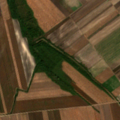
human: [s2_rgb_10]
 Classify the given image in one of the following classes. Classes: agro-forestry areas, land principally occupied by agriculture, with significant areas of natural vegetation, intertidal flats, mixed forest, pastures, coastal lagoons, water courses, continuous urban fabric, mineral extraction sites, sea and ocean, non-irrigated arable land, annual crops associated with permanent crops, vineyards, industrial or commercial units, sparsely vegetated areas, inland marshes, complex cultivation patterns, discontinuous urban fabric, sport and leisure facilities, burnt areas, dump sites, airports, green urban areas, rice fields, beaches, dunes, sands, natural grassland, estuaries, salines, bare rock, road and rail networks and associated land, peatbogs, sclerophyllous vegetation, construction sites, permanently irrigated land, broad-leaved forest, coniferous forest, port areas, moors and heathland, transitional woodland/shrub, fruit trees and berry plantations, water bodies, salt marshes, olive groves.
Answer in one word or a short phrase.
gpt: non-irrigated arable land, transitional woodland/shrub